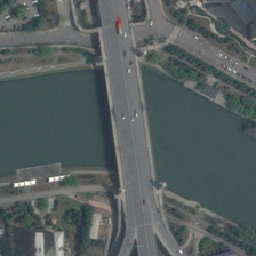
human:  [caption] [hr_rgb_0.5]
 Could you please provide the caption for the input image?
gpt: the broad road is across the stretch of river like a boomerang .

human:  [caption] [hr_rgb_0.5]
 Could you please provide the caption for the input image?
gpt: the bridge as a freeway links two villages .

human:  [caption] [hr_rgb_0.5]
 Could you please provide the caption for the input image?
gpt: a bridge with two branch road on a bridgehead is built over the turning area of a river .

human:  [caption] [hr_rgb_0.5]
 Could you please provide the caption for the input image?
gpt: a prosperous city area is seperated by a curved river with a bustling wide bridge connecting them .

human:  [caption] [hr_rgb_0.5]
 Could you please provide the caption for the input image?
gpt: several buildings and some green trees are in two sides of a river with several cars on it .